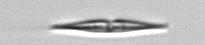
Label: pennate